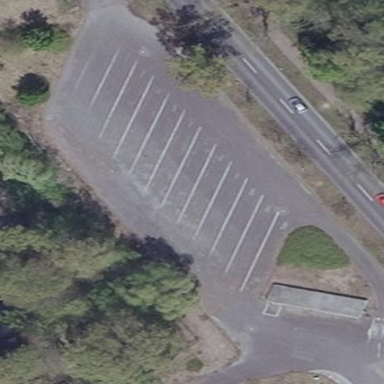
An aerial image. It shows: Parking area with surface.